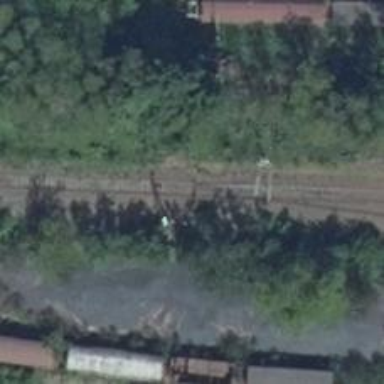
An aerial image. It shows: Railway switch.